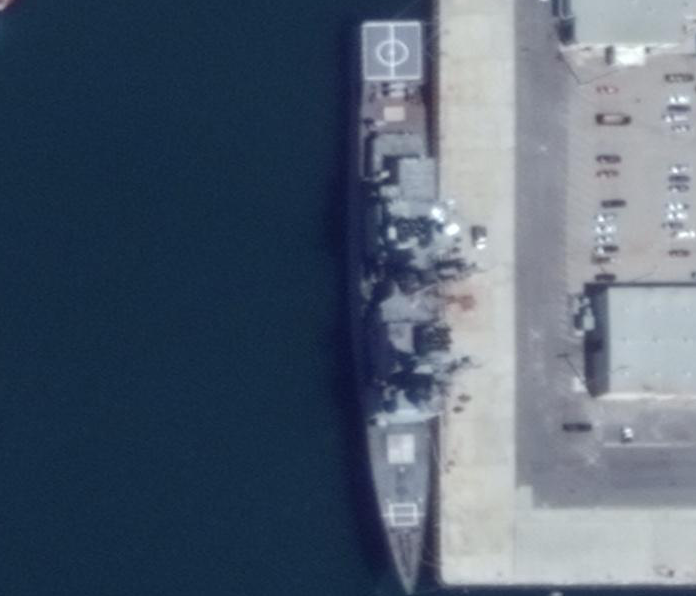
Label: Ticonderoga-class_cruiser